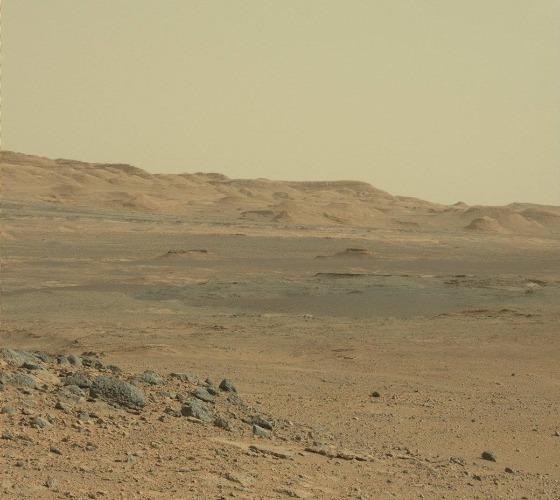
Terrain classes present: Gravel / Sand / Soil, Rock, Sky / Distant Mountains